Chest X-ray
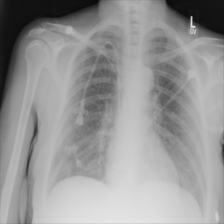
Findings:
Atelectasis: negative
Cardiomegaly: negative
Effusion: negative
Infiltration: negative
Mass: negative
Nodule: negative
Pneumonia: negative
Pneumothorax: negative
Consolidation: negative
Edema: negative
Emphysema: negative
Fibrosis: negative
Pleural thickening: negative
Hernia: negative